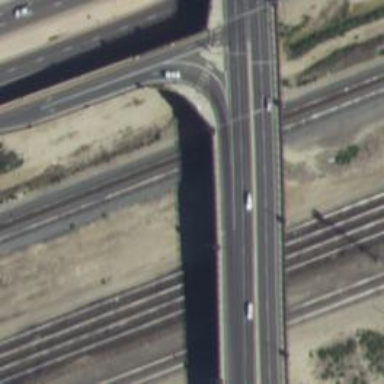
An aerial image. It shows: Viaduct bridge crossing secondary road with asphalt surface.